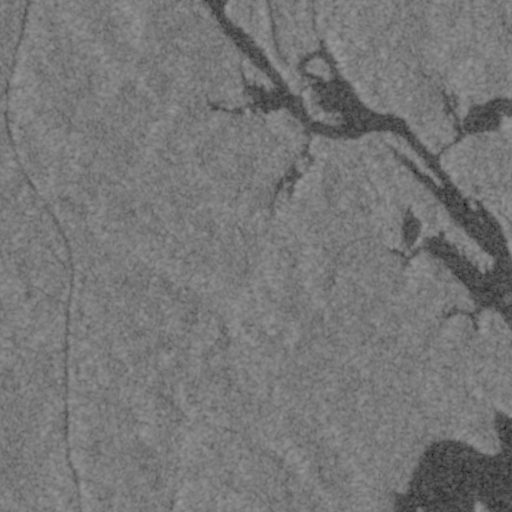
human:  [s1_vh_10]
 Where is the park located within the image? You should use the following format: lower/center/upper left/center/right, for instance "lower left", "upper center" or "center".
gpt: The park is located in the lower right of the image.
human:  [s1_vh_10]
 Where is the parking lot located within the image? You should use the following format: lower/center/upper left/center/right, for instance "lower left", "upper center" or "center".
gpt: The parking lot is located in the center left of the image.
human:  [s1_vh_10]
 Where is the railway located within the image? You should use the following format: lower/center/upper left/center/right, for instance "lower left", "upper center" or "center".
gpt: The railway is located in the lower right of the image.
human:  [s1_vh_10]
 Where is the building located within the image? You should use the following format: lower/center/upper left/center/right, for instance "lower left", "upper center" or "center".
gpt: The building is located in the lower right of the image.
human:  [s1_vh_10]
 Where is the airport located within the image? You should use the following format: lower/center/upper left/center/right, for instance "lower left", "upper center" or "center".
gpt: There is no airport in the image.

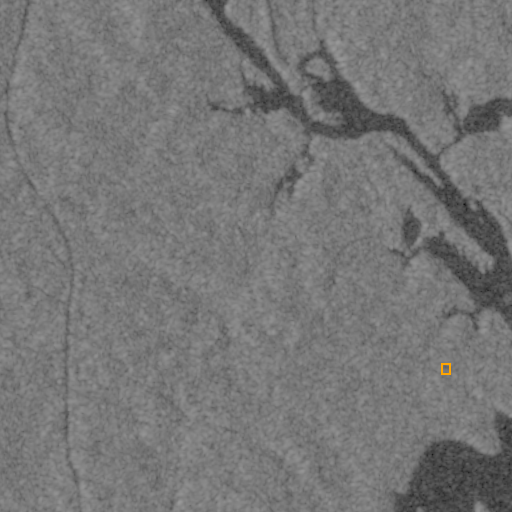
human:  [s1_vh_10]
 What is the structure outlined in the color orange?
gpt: The structure outlined in orange is a park.
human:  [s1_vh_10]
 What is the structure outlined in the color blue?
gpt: There is no blue outline.